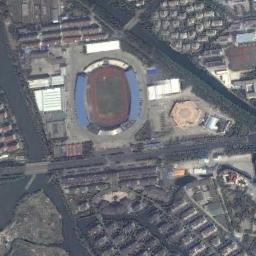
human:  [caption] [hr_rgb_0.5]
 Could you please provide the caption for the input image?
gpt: Oval stadium surrounded by residential area and river .

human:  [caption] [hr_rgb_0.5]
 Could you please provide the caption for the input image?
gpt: The stadium looks like an oval and is surrounded by a blue roof .

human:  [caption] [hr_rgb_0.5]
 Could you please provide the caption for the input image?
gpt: The stadium is next to some buildings and roads .

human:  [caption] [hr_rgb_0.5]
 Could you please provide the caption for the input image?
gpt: Many buildings of different shapes are beside the stadium .

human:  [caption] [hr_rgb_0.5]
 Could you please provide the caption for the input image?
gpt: There are many buildings and some rivers around the stadium .